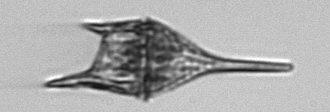
Label: Tripos_lineatus